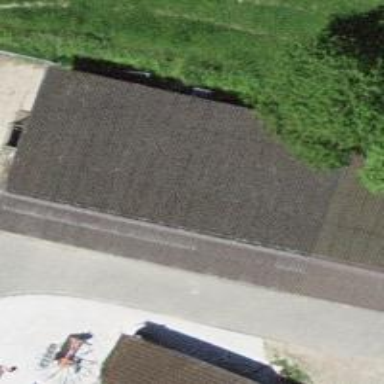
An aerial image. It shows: Shed building.